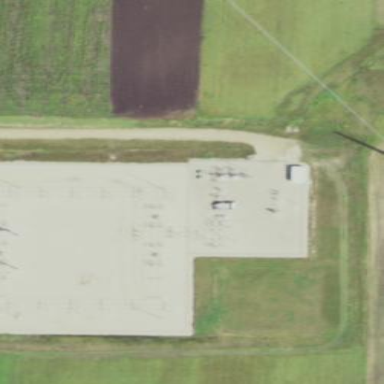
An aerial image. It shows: Outdoor distribution level power substation.